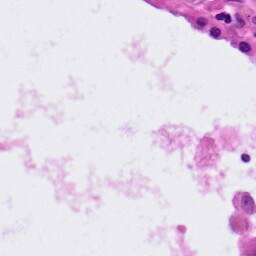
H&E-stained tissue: Lung